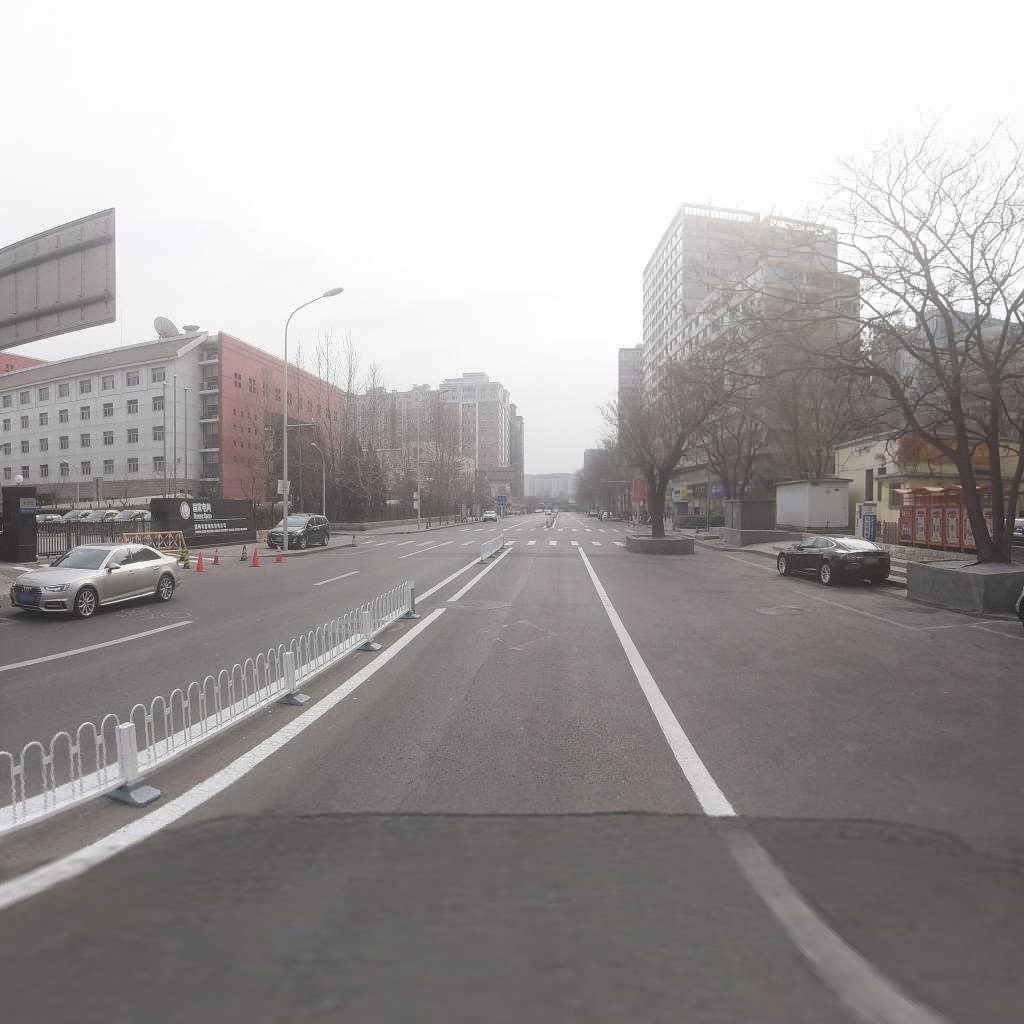
Region: Xicheng
Road damage annotations: manhole cover, longitudinal crack